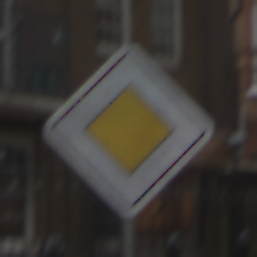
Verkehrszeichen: Vorfahrtsstrasse
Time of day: MorningAfternoon
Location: Outdoor (Urban)
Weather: Overcast
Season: NotSpecified
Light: Natural